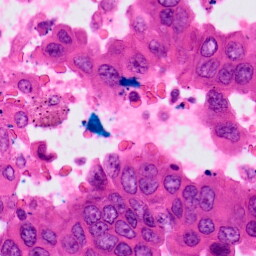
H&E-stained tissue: Lung